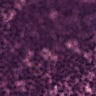
Metastatic tissue present: no